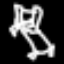
Label: bed